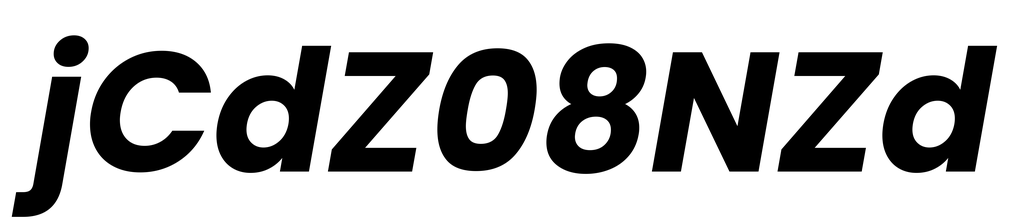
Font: Poppins-BoldItalic